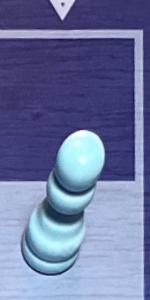
Label: Pawn_White